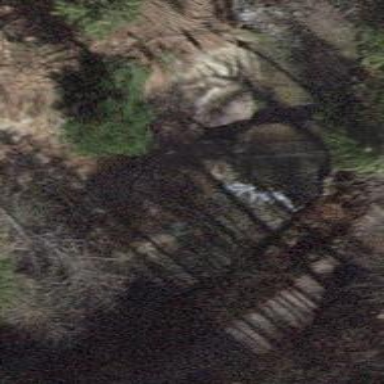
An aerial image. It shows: Footway bridge with metal surface.